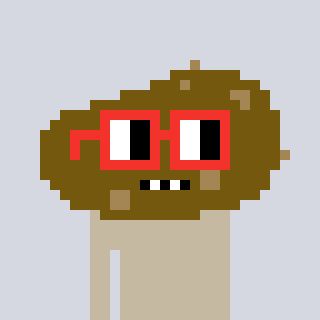
a pixel art character with square red glasses, a potato-shaped head and a grayscale-colored body on a cool background